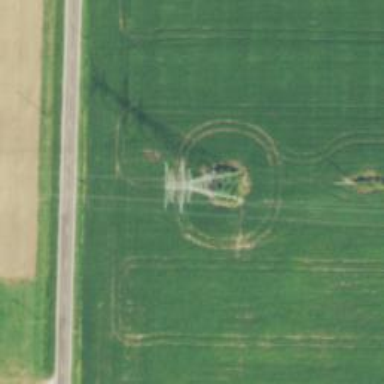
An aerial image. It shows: Lattice structure tower used for power transmission.